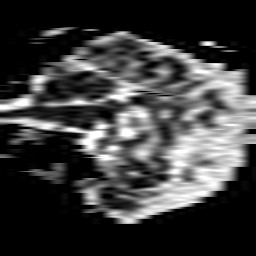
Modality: ADC
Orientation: sagittal
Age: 67
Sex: female
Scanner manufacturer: philips
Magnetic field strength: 1.5 T
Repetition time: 4.553 s
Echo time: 0.07843 s